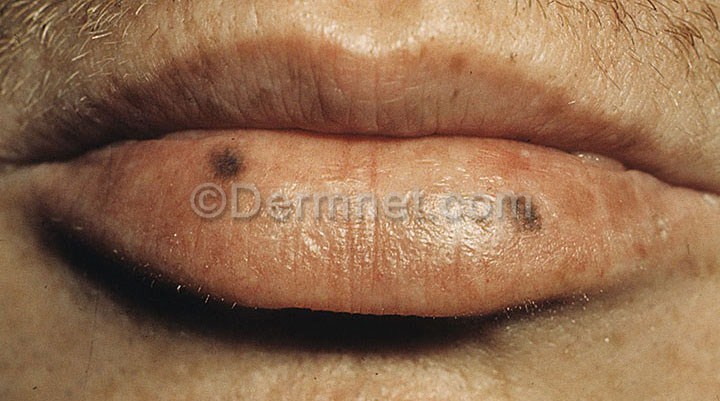
Disease: Light Diseases and Disorders of Pigmentation